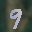
Label: 9